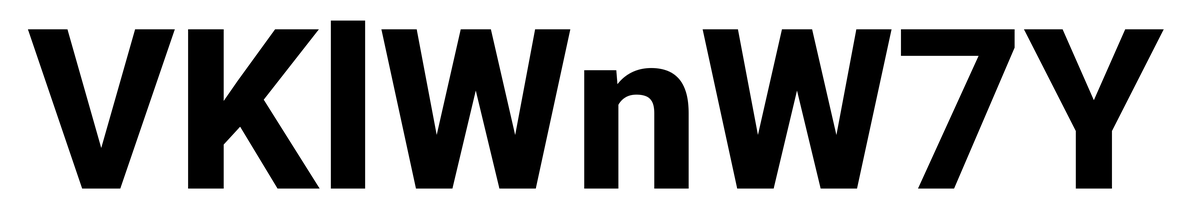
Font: Roboto_ExtraBold